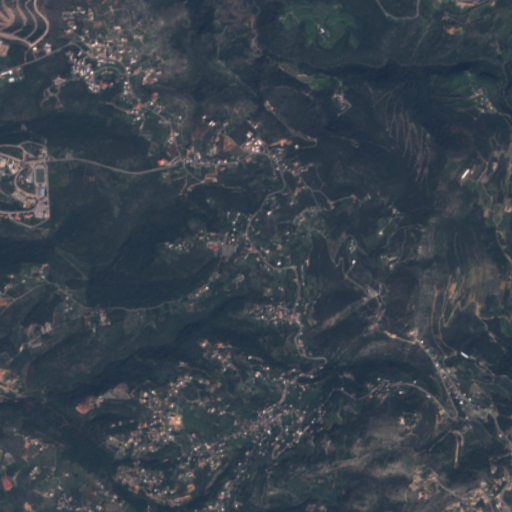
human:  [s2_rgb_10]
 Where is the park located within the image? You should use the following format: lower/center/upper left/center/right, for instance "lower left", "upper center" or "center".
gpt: The park is located in the upper left of the image.
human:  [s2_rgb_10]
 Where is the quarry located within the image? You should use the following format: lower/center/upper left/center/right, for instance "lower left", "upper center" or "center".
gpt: The quarry is located in the lower left of the image.
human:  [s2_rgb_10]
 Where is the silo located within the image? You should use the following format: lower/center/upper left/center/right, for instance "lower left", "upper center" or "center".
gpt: The silo is located in the center right of the image.
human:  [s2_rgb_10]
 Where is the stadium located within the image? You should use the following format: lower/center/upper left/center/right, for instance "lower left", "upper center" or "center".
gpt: The stadium is located in the upper left of the image.
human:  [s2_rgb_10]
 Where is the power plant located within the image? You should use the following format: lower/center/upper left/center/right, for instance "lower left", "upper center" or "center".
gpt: There is no power plant in the image.